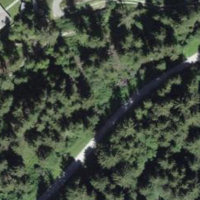
EUNIS habitat code: 43
Species observed at this site:
Silene dioica
Petasites albus